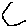
Label: hexagon